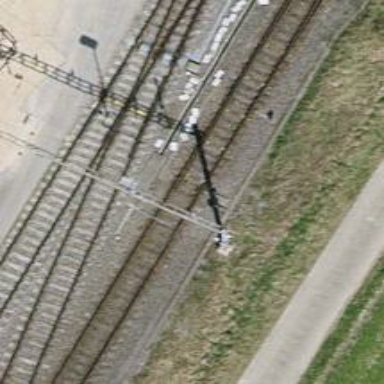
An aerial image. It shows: Railway switch.